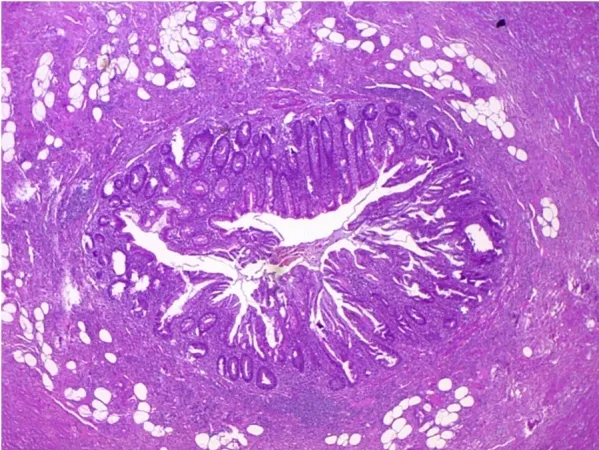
Photomicrograph section of thr appendicular lumen (haematoxylin ans eosin, original magnification x10).
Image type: pathology (h&e)